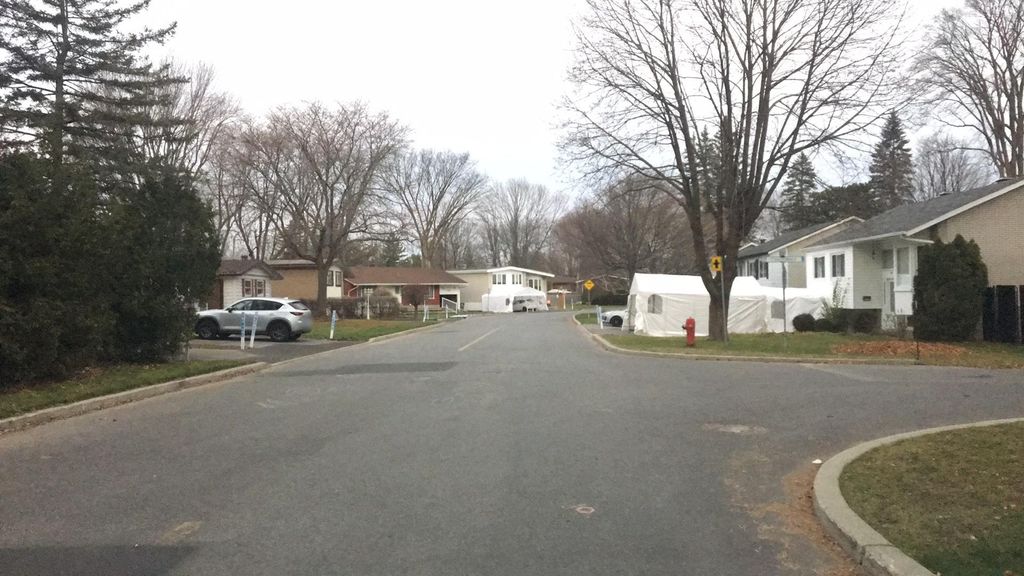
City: montreal